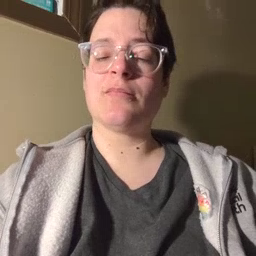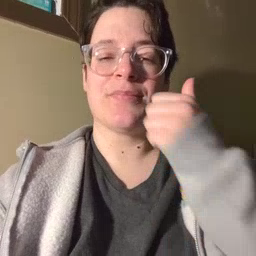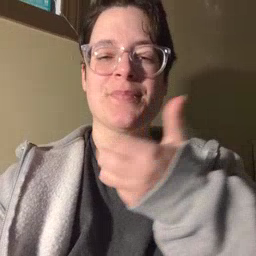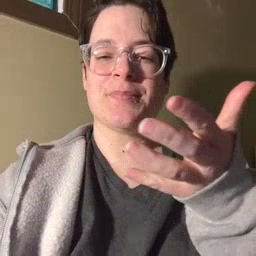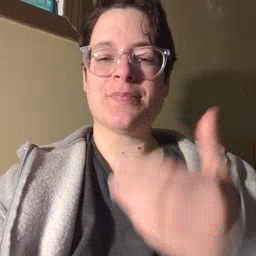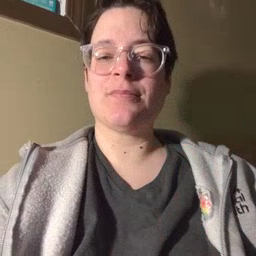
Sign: every